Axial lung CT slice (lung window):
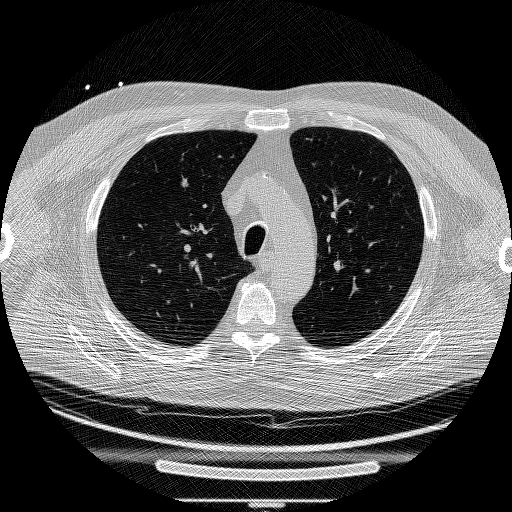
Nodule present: no